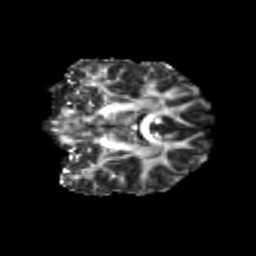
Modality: FA
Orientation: coronal
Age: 25
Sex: female
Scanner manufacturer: siemens
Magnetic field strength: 3 T
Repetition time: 3.5 s
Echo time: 0.113 s